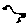
Label: bird